Breast ultrasound image
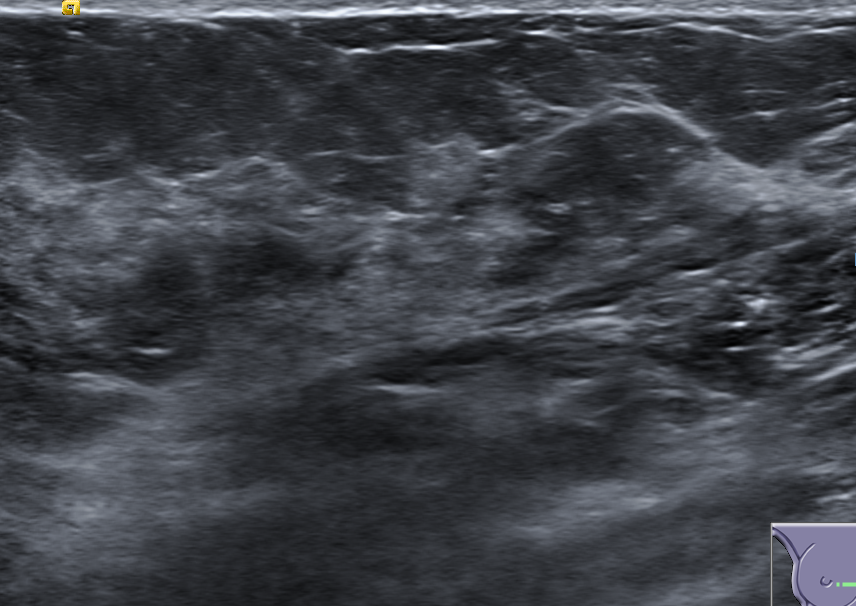
Diagnosis: normal